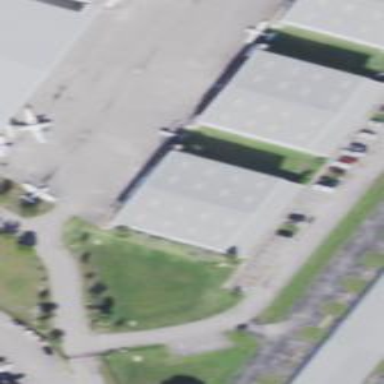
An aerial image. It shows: Hangar building at airport.